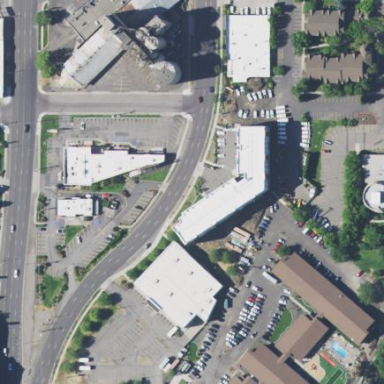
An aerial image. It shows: Retail area.